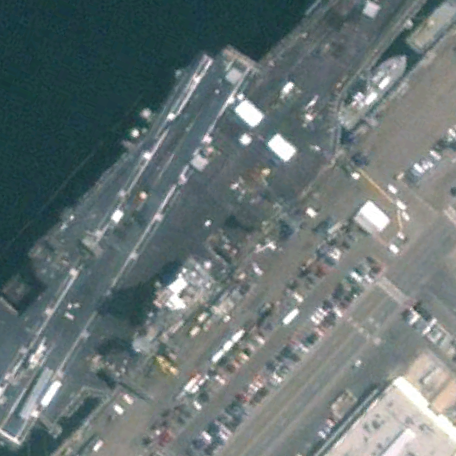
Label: aircraft_carrier